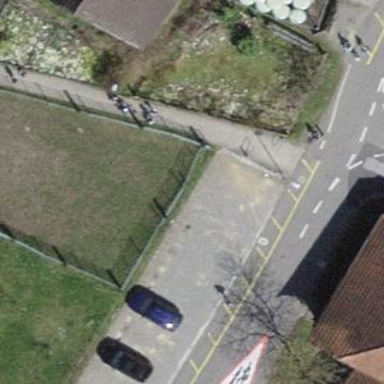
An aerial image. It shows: Cycle barrier.